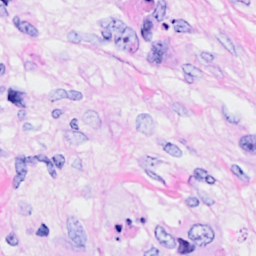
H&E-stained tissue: Breast